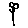
Label: flower